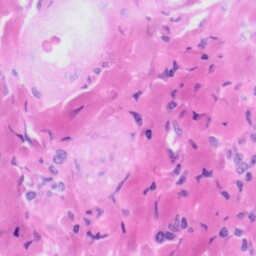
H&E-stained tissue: Tonsil